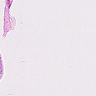
Metastatic tissue present: no